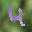
Label: 4